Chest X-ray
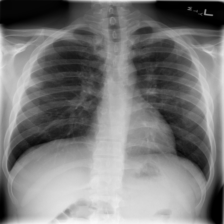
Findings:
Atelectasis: negative
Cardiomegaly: negative
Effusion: negative
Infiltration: negative
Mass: negative
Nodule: negative
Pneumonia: negative
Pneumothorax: negative
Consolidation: negative
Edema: negative
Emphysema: negative
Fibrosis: negative
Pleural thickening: negative
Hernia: negative